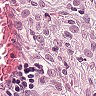
Metastatic tissue present: yes